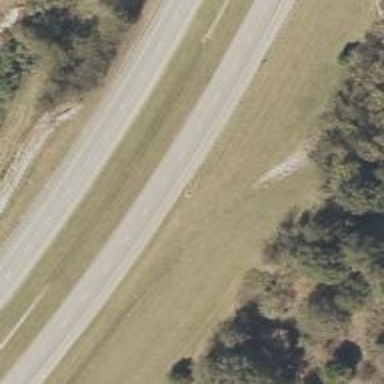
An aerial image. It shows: Expressway with asphalt surface classified as trunk highway.